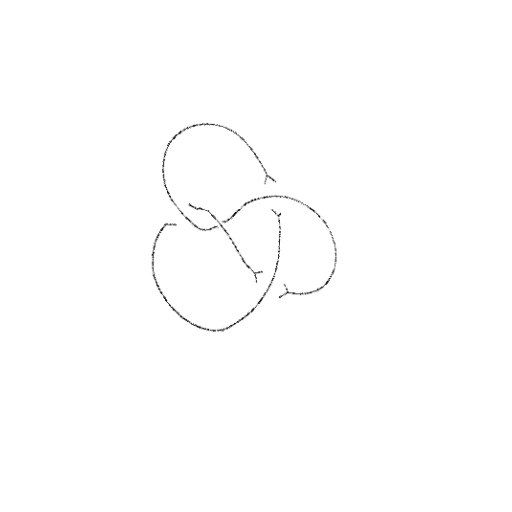
Crossing number: 4